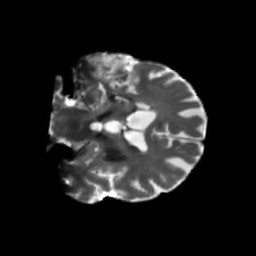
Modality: T2w
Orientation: coronal
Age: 74
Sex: male
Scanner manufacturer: siemens
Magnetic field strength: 3 T
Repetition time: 5.47 s
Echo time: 0.0854 s